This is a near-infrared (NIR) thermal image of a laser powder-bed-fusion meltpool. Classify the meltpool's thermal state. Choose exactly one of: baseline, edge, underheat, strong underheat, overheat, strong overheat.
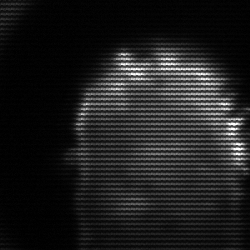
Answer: baseline